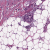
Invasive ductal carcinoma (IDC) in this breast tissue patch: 0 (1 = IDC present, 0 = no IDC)